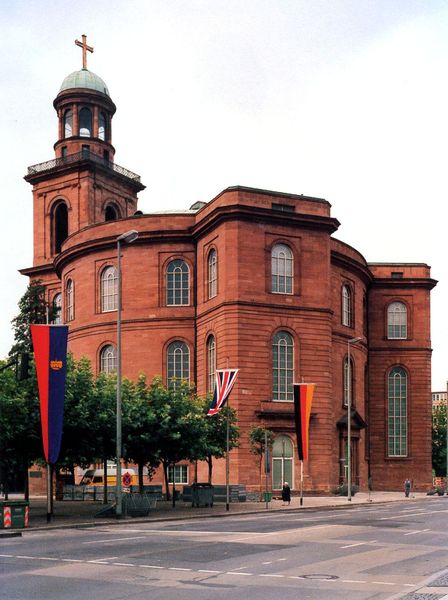
Titel: Paulskirche
Künstler: Johann Georg Christian Hess
Standort: Frankfurt (EU - D - H)
Schlagwörter: baum, himmel, bäume, kirchturm, fenster, frau, laterne, strasse, säulen, gebäude, rot, architektur, kirche, turm, deutschland, fahnen, fahne, flagge, sprossenfenster, ziegel, farbe, backstein, rundbogen, kuppel, foto, fotografie, glockenturm, kreuz, sprossen, gesims, straßenlampe, flaggen, fenstersprossen, halteverbot, rundbogenfenster, kuppeldach, straßenbeleuchtung, fahnenstangen, frankfurt, liechtenstein, grossbritannien, paulskirche, e, deutschlandfahne, postauto, beflaggt, backsteinkirche